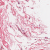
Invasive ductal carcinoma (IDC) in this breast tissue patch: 0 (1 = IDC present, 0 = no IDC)